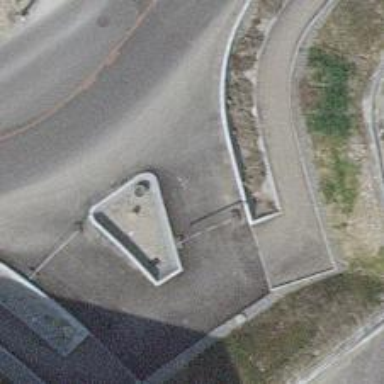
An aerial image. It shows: Swing gate barrier.